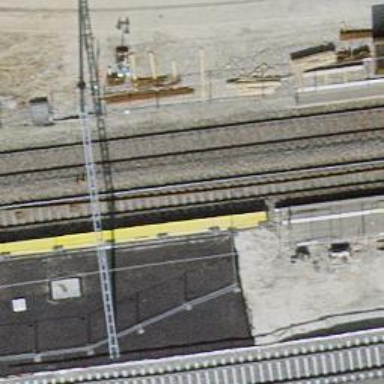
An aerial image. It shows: Railway track with contact lines for electrification.